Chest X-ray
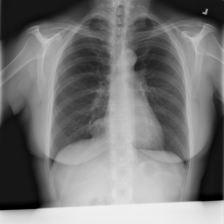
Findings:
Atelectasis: negative
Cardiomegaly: negative
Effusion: negative
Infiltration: negative
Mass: negative
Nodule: negative
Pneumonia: negative
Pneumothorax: negative
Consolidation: negative
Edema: negative
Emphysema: negative
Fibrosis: negative
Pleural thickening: negative
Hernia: negative